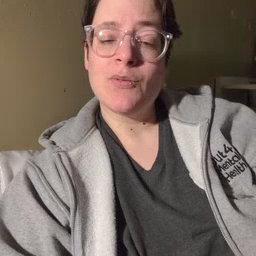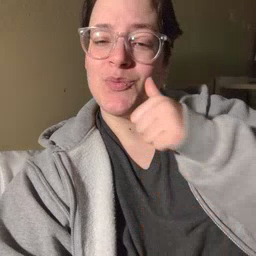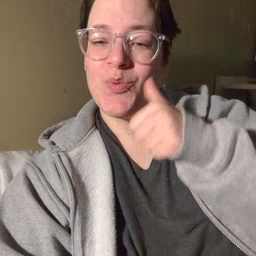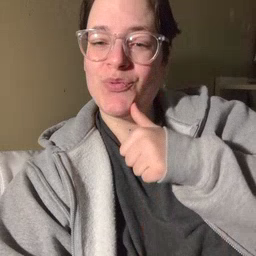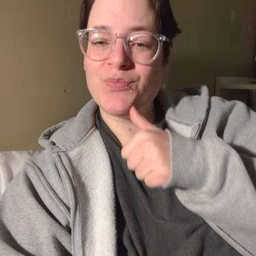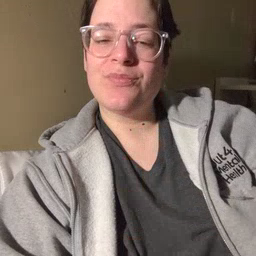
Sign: girl